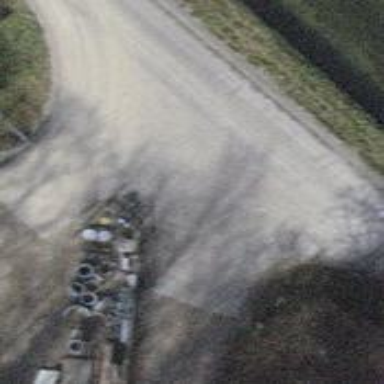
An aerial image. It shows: Unpaved track with grade2 tracktype.